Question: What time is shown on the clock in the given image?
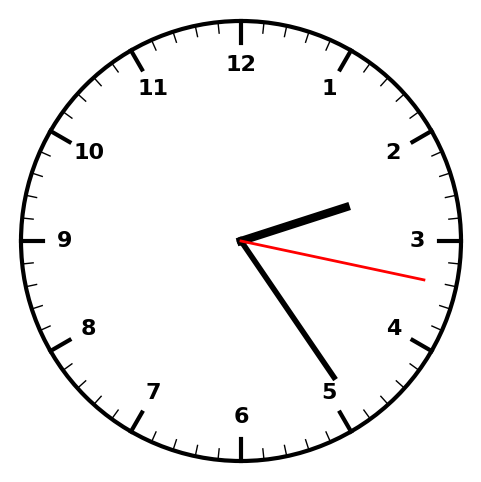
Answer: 02:24:17